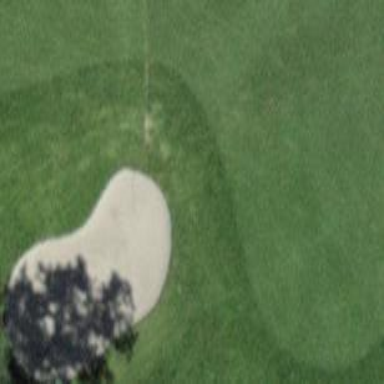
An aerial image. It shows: Sand bunker on golf course.